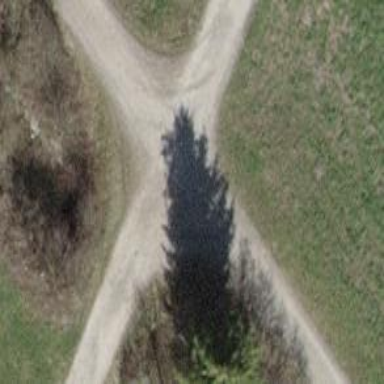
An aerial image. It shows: Track road on gravel surface leading over bridge with grade 2 track type.